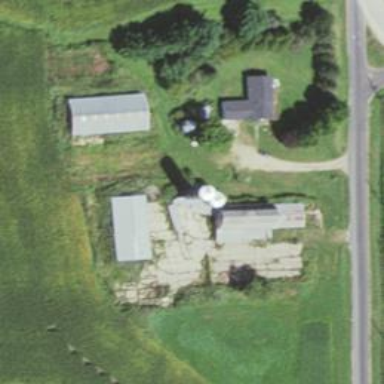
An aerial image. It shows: Silo.